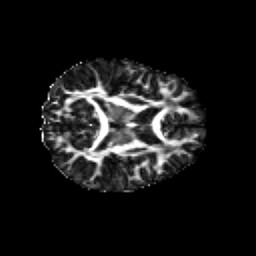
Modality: FA
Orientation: axial
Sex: female
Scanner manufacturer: siemens
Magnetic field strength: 3 T
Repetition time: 5 s
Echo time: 0.071 s